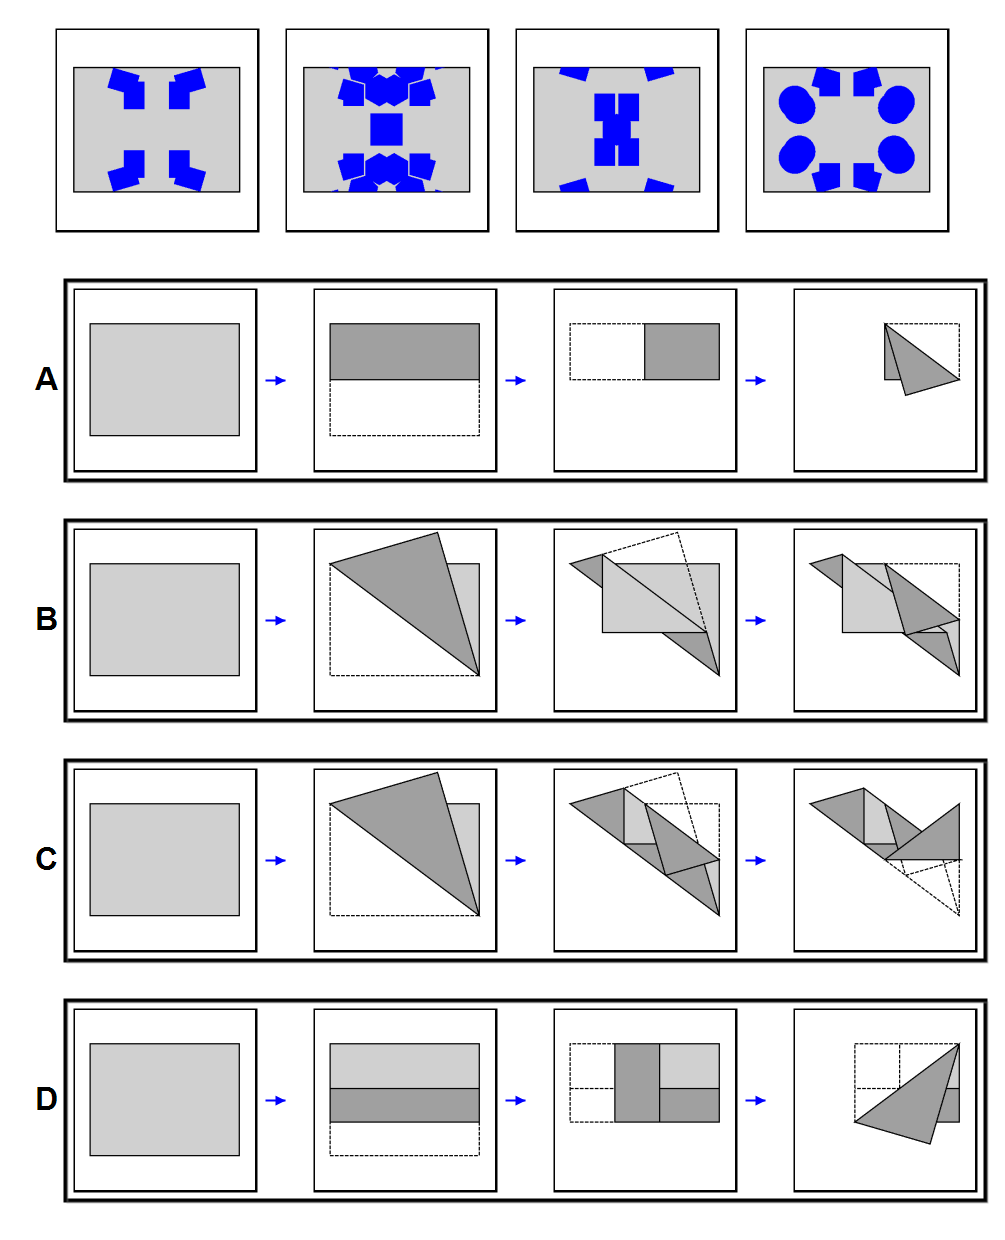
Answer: A